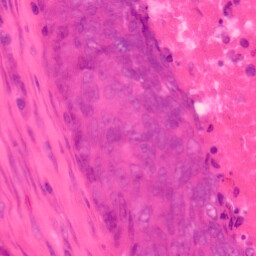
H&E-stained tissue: Colon